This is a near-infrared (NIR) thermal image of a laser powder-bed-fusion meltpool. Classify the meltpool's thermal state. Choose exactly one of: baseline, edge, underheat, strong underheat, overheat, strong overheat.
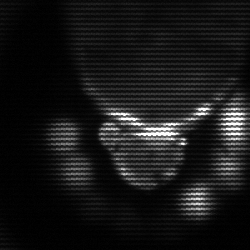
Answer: edge